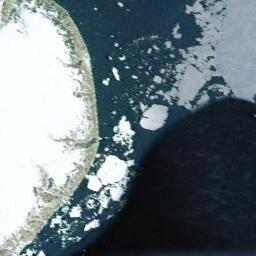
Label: sea_ice